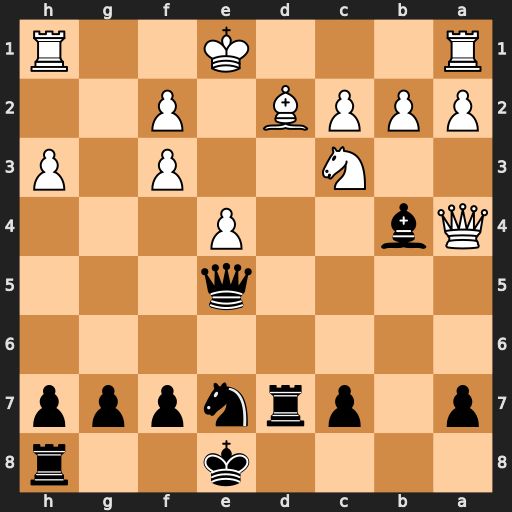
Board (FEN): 4k2r/p1prnppp/8/4q3/Qb2P3/2N2P1P/PPPB1P2/R3K2R
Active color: b
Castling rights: KQk
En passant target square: -
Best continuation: Qd4 O-O-O Bxc3 Qxd4 Bxd4